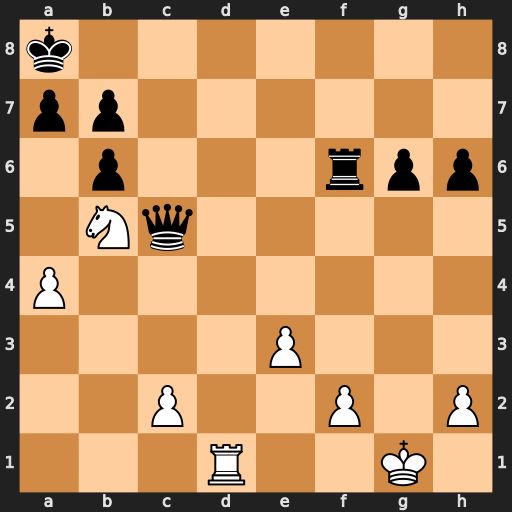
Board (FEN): k7/pp6/1p3rpp/1Nq5/P7/4P3/2P2P1P/3R2K1
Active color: w
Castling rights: -
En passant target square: -
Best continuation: Rd8+ Qc8 Rxc8#